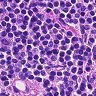
Metastatic tissue present: no